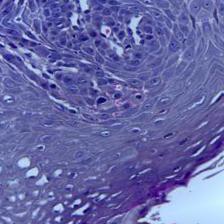
Diagnosis: Normal